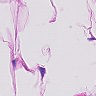
Metastatic tissue present: no